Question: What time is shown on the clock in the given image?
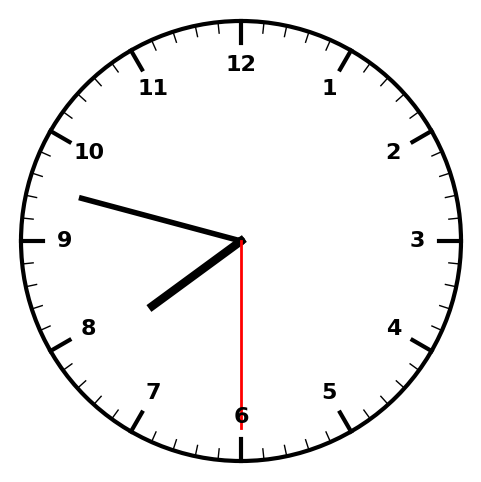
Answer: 07:47:30